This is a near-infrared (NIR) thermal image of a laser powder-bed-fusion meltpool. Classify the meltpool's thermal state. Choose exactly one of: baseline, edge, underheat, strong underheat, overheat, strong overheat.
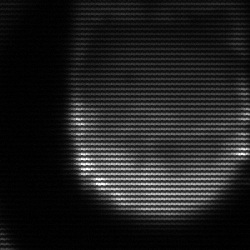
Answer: strong underheat